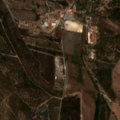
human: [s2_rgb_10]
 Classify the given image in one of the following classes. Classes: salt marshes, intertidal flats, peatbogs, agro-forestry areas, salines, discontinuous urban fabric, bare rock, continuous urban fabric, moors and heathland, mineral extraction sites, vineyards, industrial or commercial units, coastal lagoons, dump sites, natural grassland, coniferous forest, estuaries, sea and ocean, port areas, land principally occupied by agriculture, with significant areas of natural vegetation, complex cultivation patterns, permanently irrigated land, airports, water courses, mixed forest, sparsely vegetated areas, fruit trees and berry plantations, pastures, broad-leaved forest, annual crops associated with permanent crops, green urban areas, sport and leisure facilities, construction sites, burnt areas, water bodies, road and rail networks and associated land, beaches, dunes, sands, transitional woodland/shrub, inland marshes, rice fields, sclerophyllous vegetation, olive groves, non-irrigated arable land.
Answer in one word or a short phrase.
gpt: permanently irrigated land, complex cultivation patterns, broad-leaved forest, transitional woodland/shrub